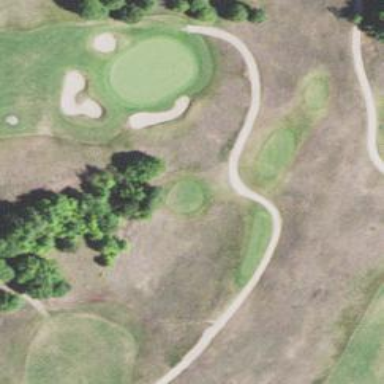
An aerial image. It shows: Service road used as golf cart path.